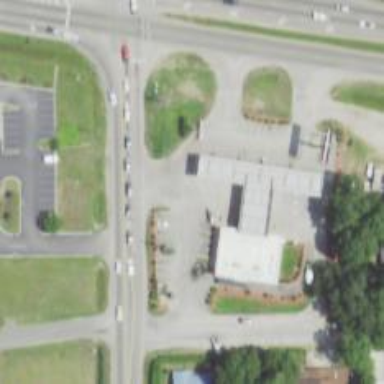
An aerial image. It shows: Convenience shop.